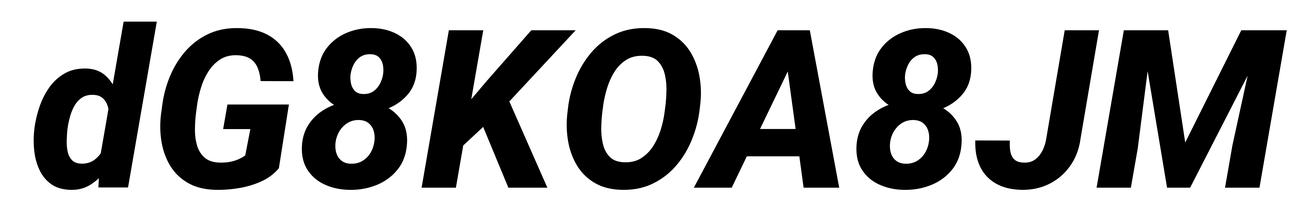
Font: Roboto-Italic_ExtraBold_Italic